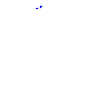
Particle: pion